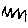
Label: zigzag